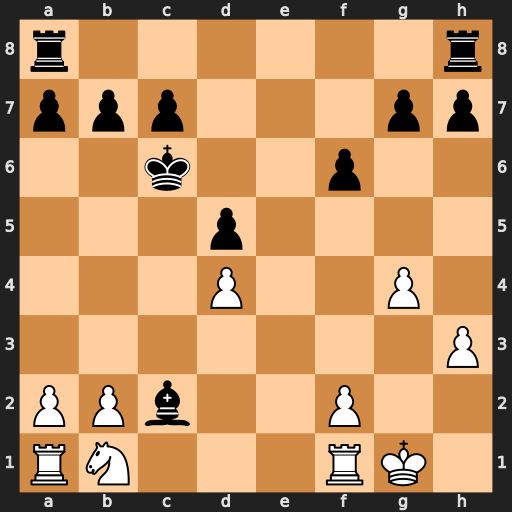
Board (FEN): r6r/ppp3pp/2k2p2/3p4/3P2P1/7P/PPb2P2/RN3RK1
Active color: w
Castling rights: -
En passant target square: -
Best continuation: Rc1 Kd7 Rxc2